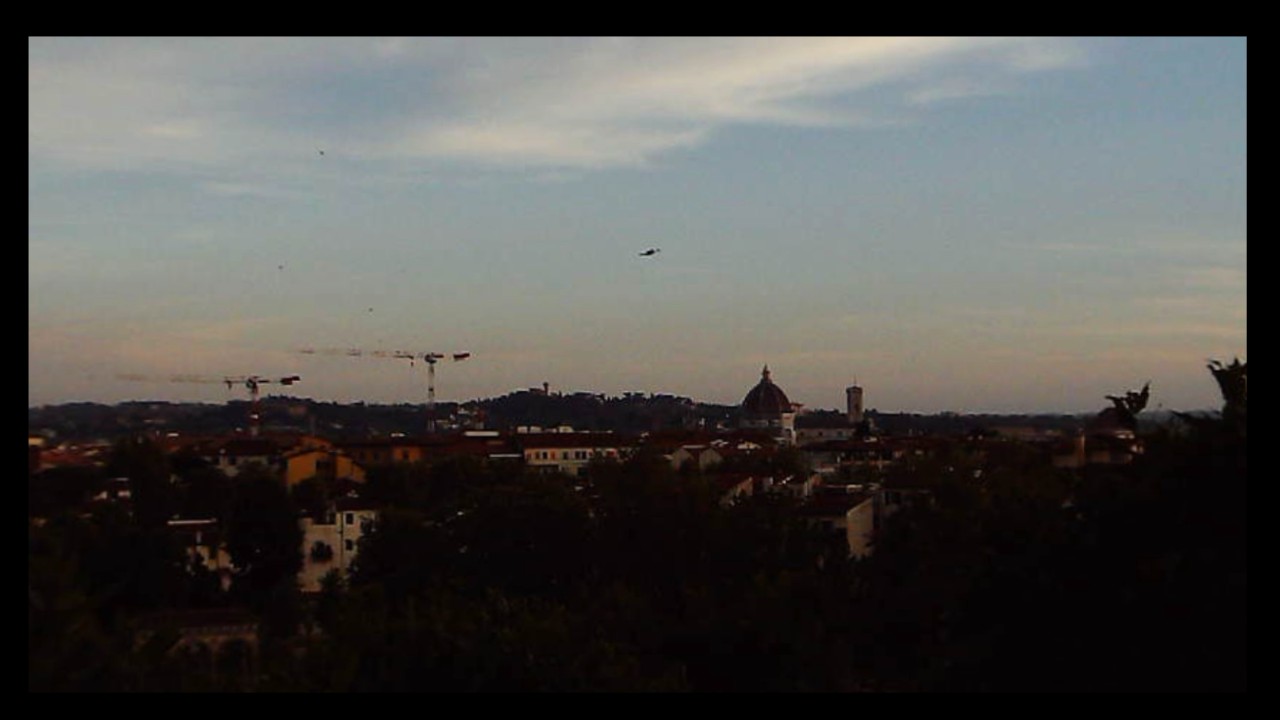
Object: Betafpv air75

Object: DJI Mini 3